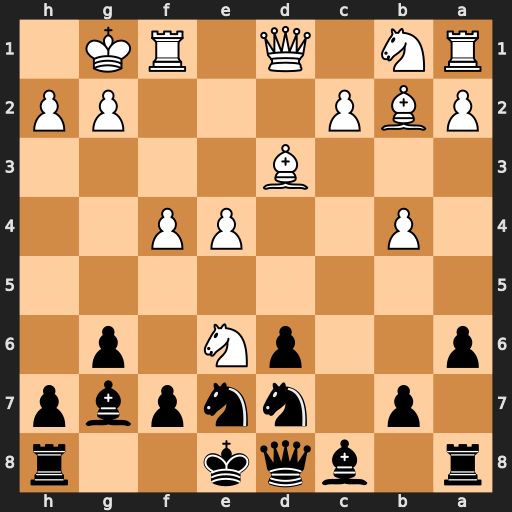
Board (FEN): r1bqk2r/1p1nnpbp/p2pN1p1/8/1P2PP2/3B4/PBP3PP/RN1Q1RK1
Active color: b
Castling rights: kq
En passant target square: -
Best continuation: Qb6+ Kh1 Bxb2